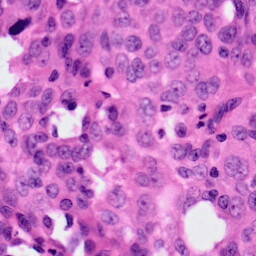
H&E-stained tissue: Ovarian